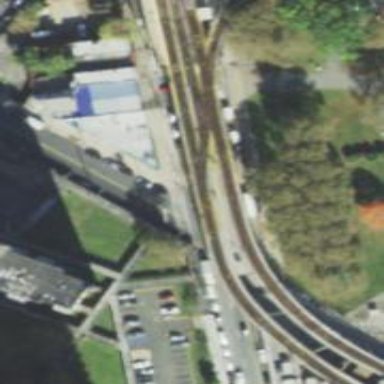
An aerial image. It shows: Bridge over electrified rail tracks leading to service yard.